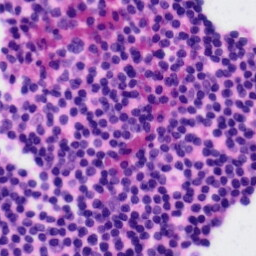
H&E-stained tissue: Tonsil